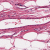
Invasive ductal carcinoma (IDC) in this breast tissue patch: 0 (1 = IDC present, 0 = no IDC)